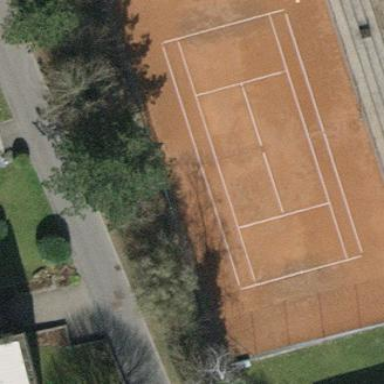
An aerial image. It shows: Tennis court on pitch.